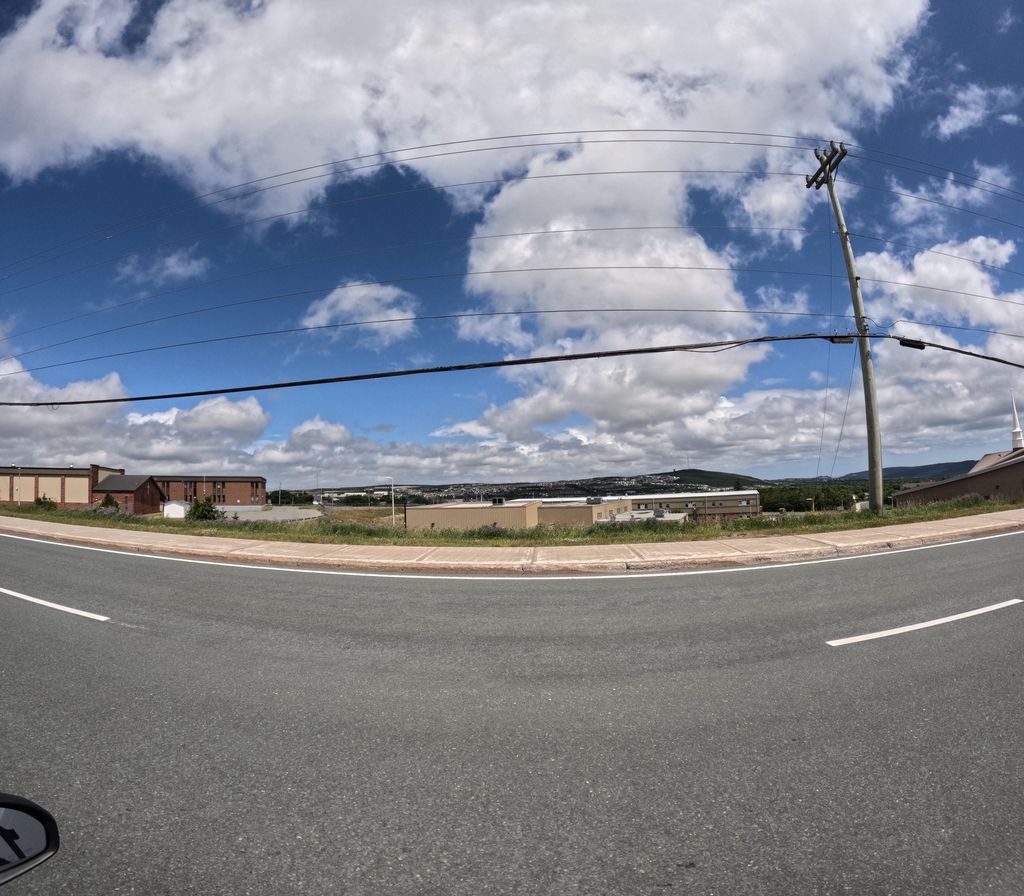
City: st_johns